Frequency: 70000
Velocity: 0,217
Power: 7,5
Pulse duration: 0,0000001
Pass count: 1
Magnification: 10
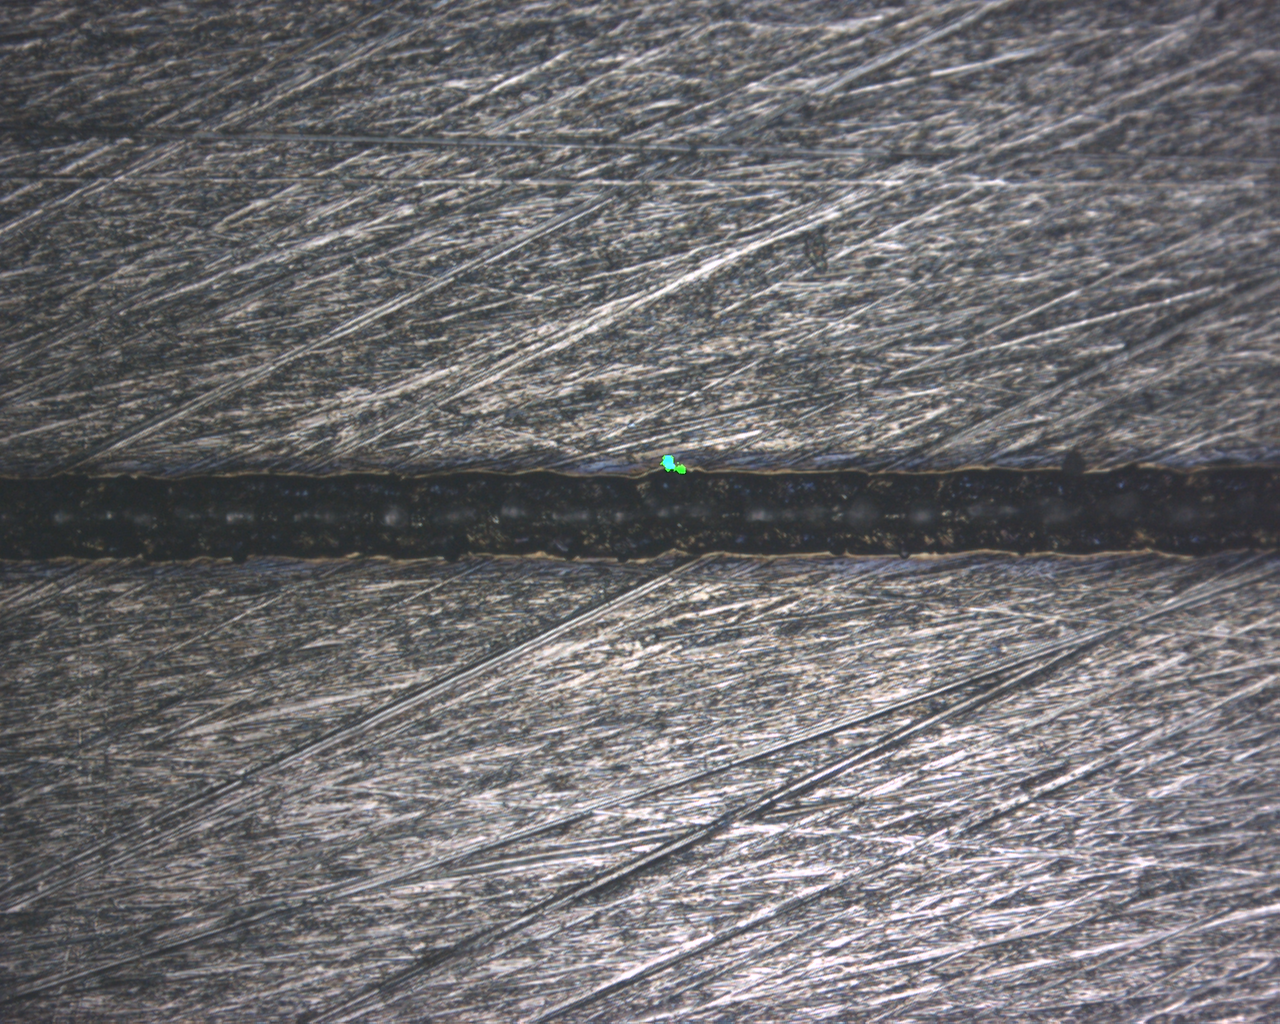
Measured width: 129.823
Other width: 43.2963